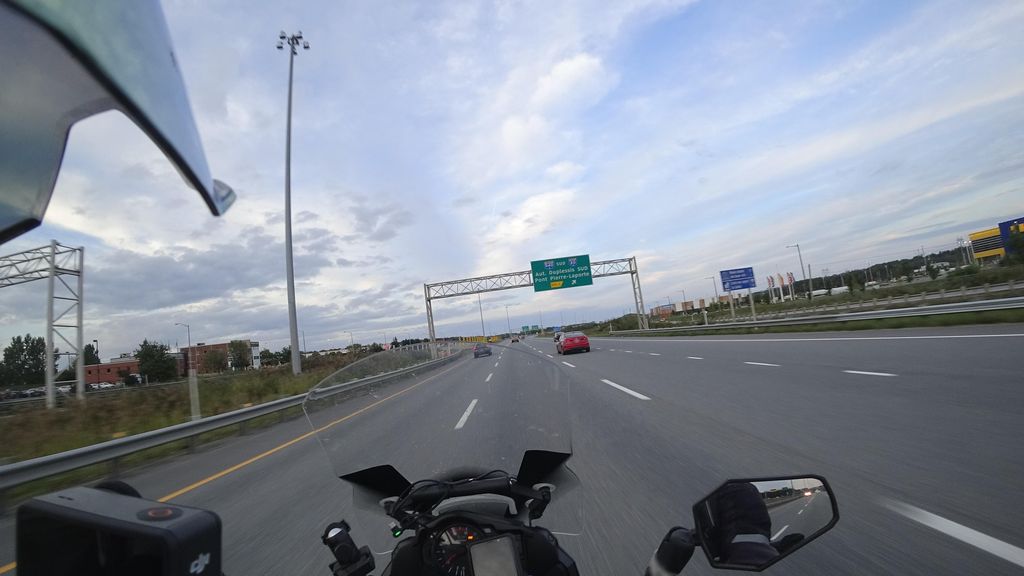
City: quebec_city